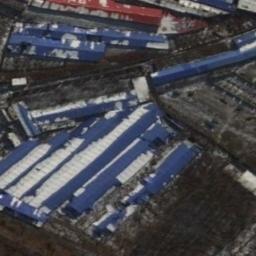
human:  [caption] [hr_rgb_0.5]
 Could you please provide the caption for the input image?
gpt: There are many houses of different shapes and sizes in the industrial zone .

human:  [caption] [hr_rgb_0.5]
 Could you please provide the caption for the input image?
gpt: The industrial area has some neatly arranged  strip blue-white workshops and a clearing is next to the industrial area .

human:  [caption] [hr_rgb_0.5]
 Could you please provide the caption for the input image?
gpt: There are not many buildings in the industrial area .

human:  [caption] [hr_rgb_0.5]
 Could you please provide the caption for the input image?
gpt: Plants and roads in an industrial area .

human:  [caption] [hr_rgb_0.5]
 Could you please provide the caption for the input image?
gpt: There are some blue buildings on the industrial area .